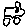
Label: car